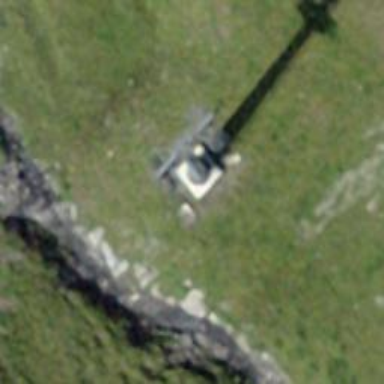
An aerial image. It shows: Pylon used for aerialway.